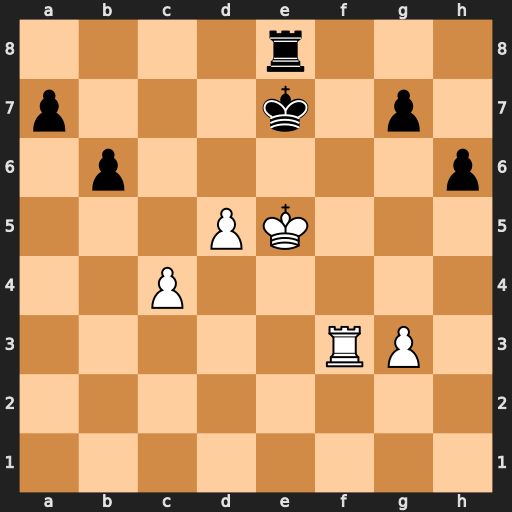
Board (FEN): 4r3/p3k1p1/1p5p/3PK3/2P5/5RP1/8/8
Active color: w
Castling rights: -
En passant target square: -
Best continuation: d6+ Kd8+ Kd5